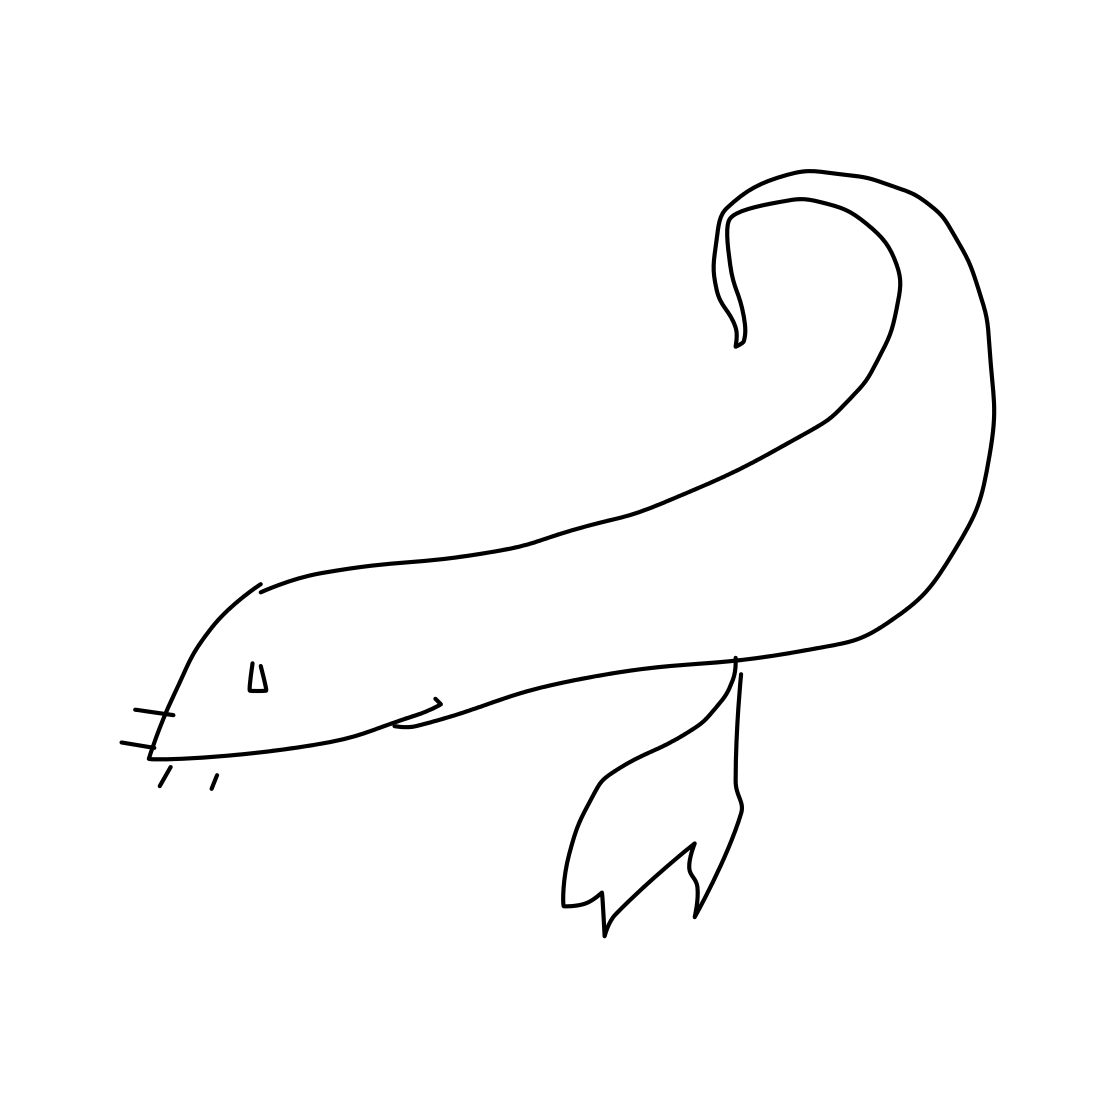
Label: crocodile